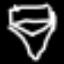
Label: diamond